Field crop: maize
Growth stage: 2
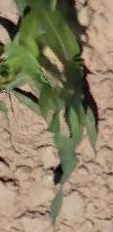
Species: maize